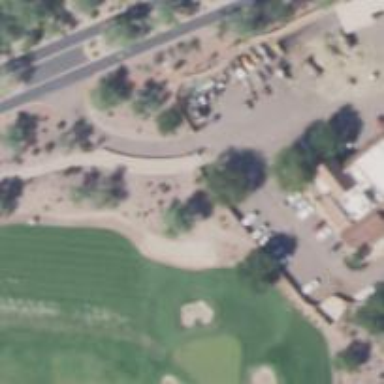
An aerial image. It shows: Service road used as golf cart path.